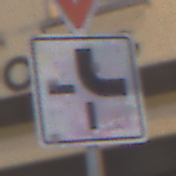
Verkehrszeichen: VerlaufVorfahrtsstrasse4
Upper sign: VorfahrtGewaehren
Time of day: Night
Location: Outdoor (Urban)
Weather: Overcast
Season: Winter
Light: Artificial